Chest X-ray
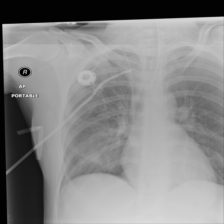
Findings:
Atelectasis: negative
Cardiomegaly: negative
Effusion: negative
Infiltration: negative
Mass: negative
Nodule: negative
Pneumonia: negative
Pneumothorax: positive
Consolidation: negative
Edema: negative
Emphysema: negative
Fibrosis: negative
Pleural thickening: negative
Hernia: negative